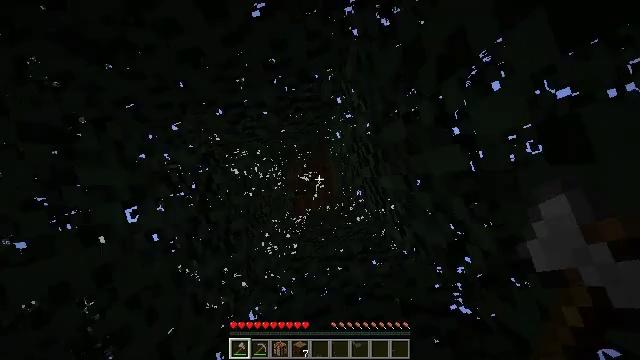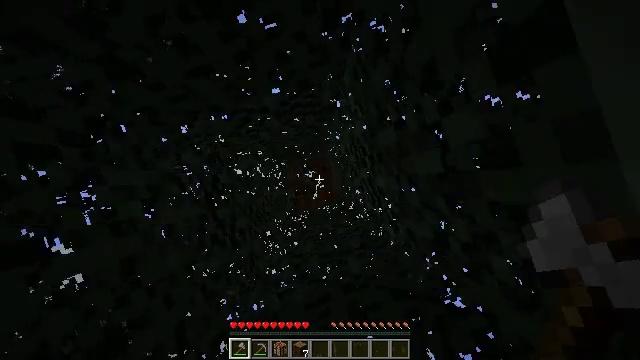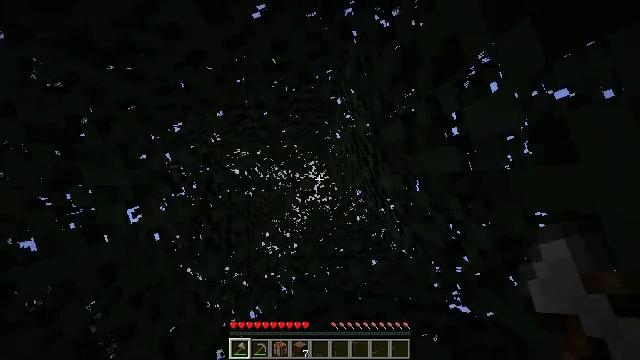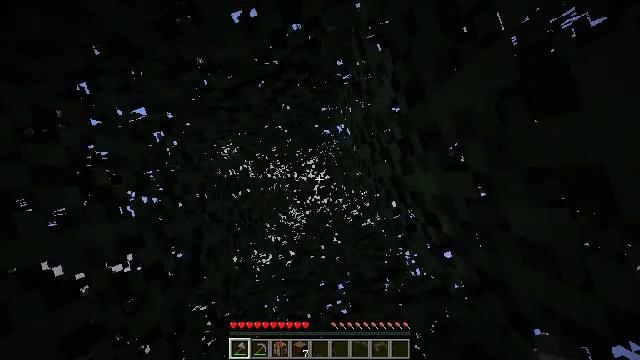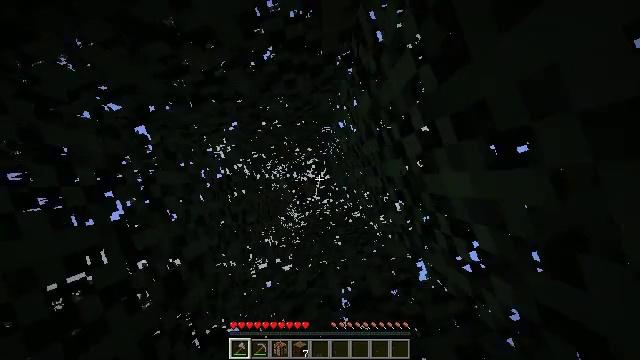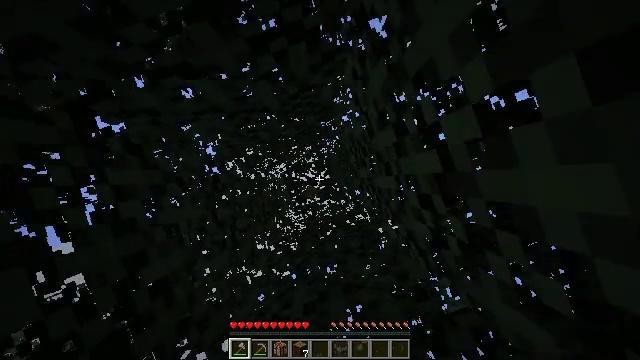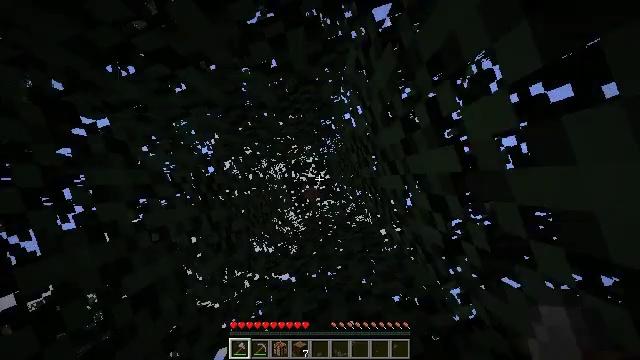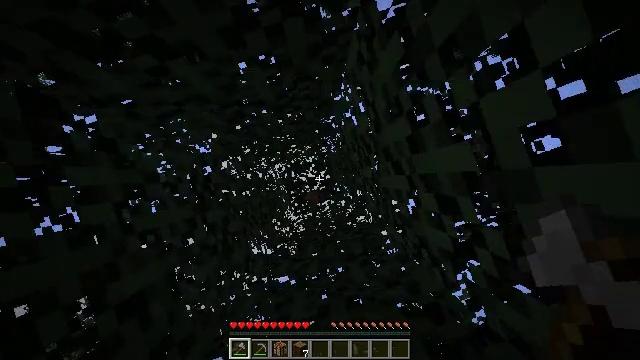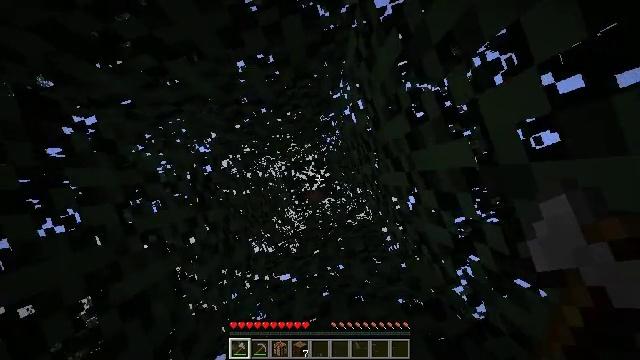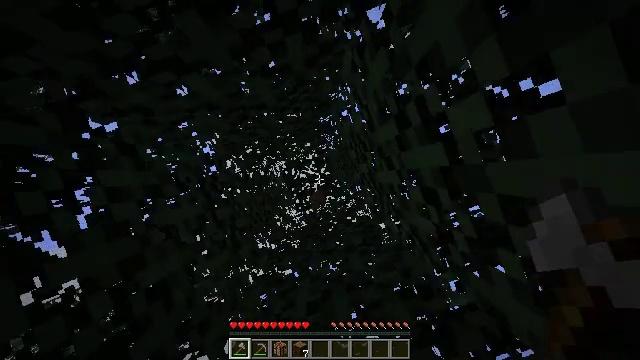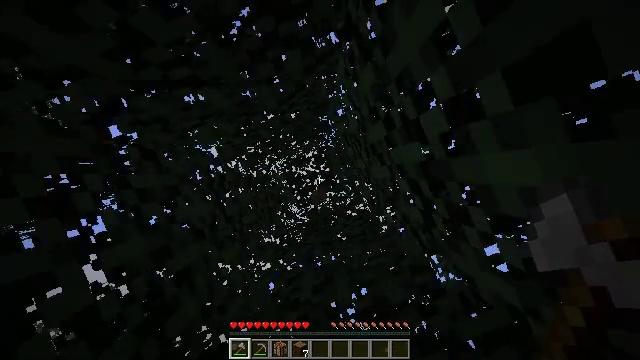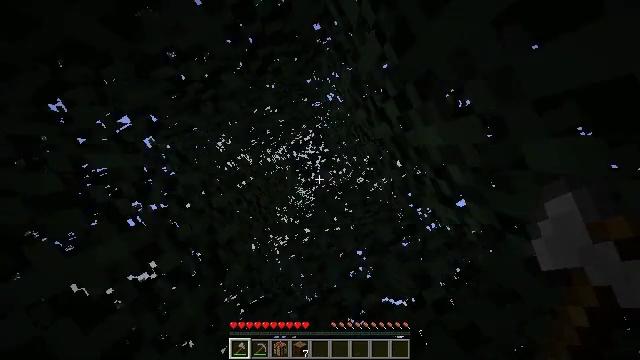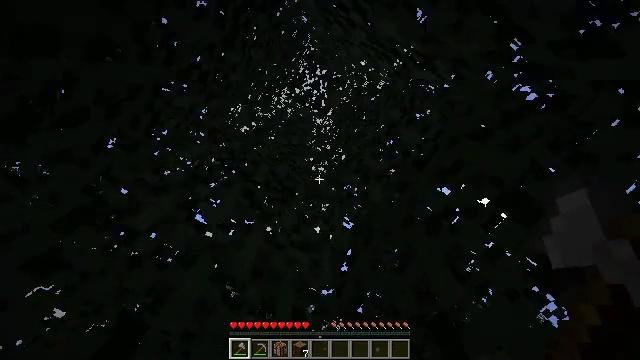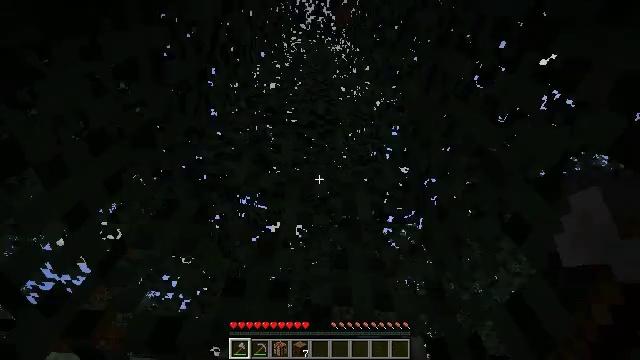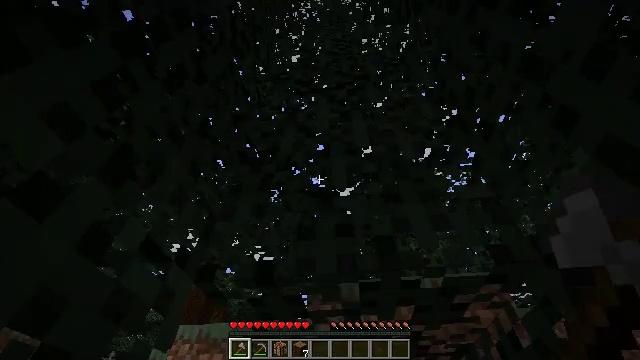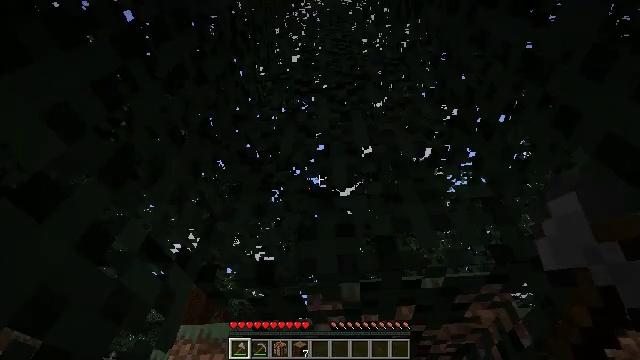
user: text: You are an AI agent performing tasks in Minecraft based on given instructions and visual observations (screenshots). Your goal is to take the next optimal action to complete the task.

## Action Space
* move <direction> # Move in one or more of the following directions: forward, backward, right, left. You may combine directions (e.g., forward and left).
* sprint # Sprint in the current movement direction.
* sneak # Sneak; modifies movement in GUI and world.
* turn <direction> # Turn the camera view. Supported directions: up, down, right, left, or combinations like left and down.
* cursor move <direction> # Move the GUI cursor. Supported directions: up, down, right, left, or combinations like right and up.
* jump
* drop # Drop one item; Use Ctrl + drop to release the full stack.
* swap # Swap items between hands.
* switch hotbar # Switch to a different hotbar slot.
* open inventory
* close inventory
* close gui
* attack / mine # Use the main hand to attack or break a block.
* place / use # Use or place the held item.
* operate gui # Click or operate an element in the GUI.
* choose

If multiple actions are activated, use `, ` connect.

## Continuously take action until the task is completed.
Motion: motion action
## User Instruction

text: Mine the large fern from the ground.
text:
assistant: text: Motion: attack / mine, jump
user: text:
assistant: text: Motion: attack / mine, jump
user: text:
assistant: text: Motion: attack / mine, jump
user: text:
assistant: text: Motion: attack / mine, jump
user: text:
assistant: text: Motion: attack / mine, jump
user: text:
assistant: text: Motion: attack / mine
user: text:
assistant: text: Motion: no_op
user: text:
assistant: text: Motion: no_op
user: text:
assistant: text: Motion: no_op
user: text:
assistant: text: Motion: turn left
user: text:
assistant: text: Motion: turn left and down
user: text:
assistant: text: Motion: turn left and down
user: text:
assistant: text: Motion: turn left and down
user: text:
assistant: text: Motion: turn left and down
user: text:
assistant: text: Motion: no_op
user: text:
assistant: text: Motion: no_op
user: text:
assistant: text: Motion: no_op
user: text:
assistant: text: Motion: no_op
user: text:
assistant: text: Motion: turn down
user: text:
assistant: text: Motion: turn left and down
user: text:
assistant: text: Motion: turn left and down
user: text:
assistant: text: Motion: turn left and down
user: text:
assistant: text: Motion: turn left and down
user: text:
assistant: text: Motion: turn up
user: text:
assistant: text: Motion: no_op
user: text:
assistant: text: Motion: no_op
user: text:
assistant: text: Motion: no_op
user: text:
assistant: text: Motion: turn down
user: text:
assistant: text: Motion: turn right and down
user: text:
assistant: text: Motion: turn right and down